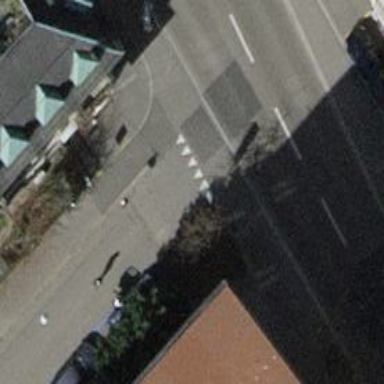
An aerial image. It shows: Traffic calming table.